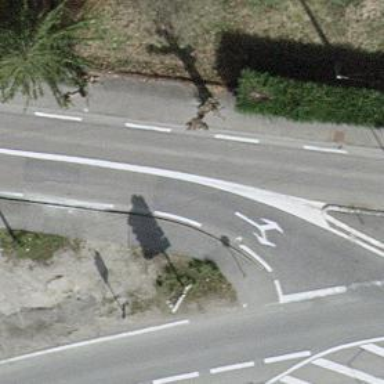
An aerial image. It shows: Crossing with zebra reference on footway. There is island in the crossing.